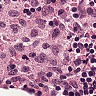
Metastatic tissue present: no